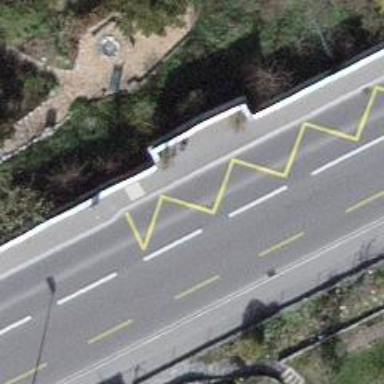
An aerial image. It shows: Bus stop with designated public transport stop position.